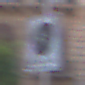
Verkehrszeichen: EndeFahrradstrasse
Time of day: SunriseSunset
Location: Outdoor (Urban)
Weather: PartlyCloudy
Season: NotSpecified
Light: Natural